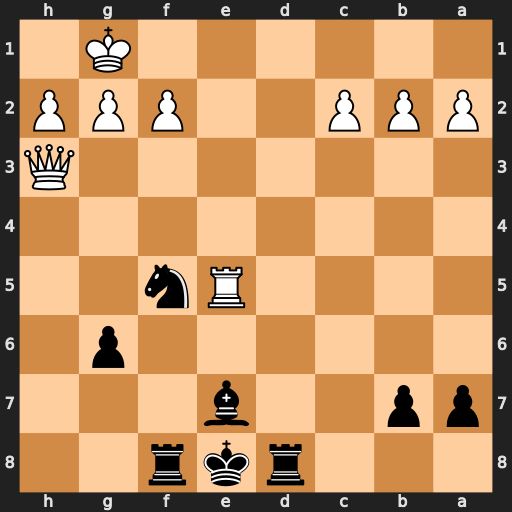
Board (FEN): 3rkr2/pp2b3/6p1/4Rn2/8/7Q/PPP2PPP/6K1
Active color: b
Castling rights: -
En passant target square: -
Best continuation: Rd1+ Re1 Rxe1#